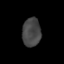
Tissue: lung
Cell type: Others
Senescence score: 0.1388
Nuclear area (px): 520
Mean DAPI intensity: 69.765